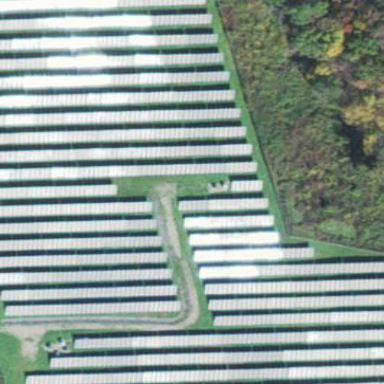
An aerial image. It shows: Solar photovoltaic power plant surrounded by fence.